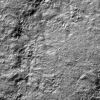
Atmospheric dust classification: not_dusty